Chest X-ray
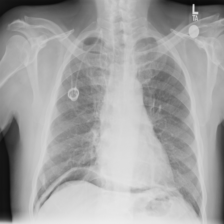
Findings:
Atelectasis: negative
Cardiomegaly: negative
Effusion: negative
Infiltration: negative
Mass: negative
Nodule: negative
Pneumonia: negative
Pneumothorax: negative
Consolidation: negative
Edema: negative
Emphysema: negative
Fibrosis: negative
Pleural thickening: negative
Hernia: negative